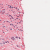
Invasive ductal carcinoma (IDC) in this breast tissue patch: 1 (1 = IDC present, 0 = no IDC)